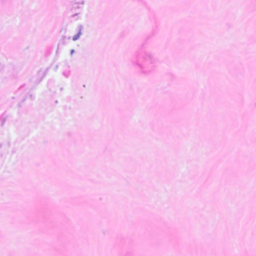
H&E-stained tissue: Breast